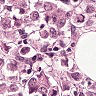
Metastatic tissue present: yes